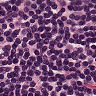
Metastatic tissue present: no